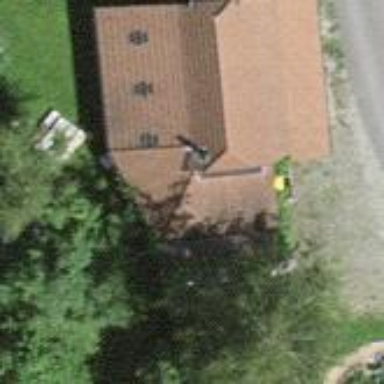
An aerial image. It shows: Barn.